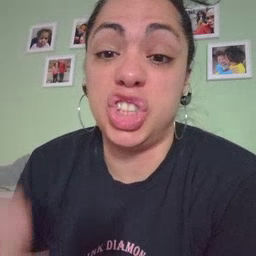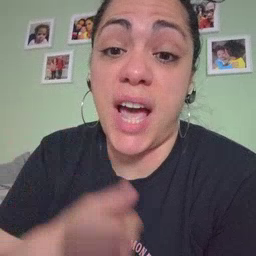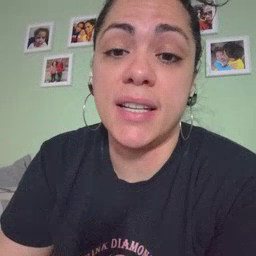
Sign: jacket